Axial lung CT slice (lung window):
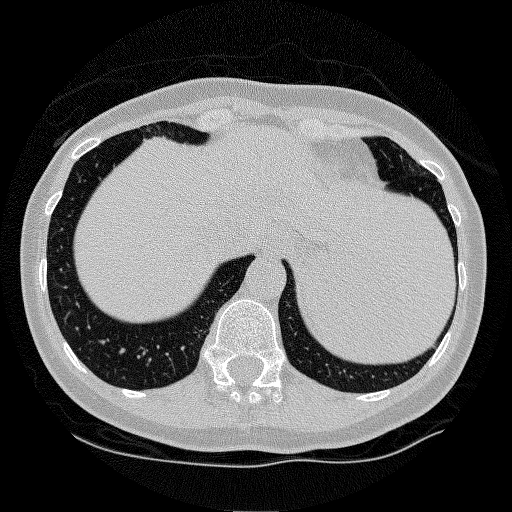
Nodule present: no